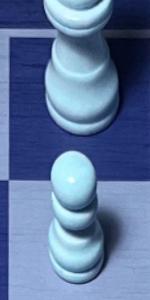
Label: Pawn_White